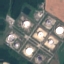
Land use / land cover class: Industrial